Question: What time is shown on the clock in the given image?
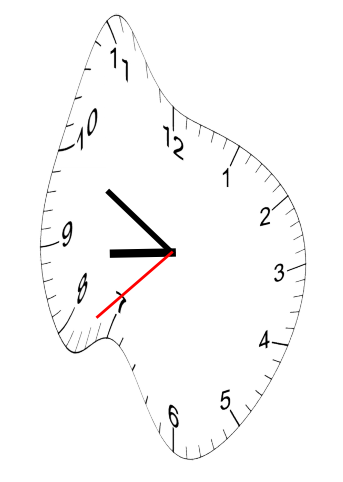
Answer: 08:49:38